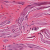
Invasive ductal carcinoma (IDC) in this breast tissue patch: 0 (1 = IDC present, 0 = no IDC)